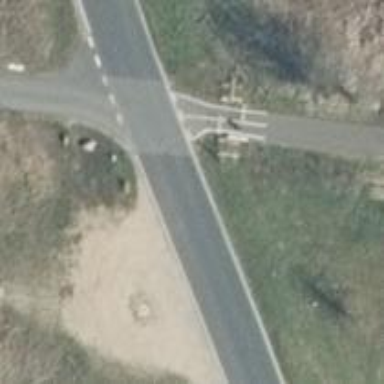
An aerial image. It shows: Cycleway with asphalt surface and grade1 tracktype. It includes embankment.